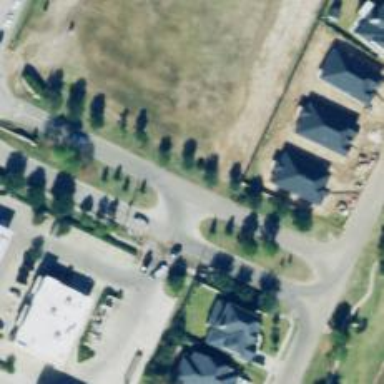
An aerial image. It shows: Residential road.